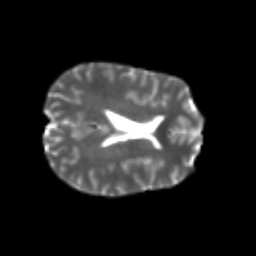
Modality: T2w
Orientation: axial
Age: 23
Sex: female
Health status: healthy
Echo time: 0.074 s